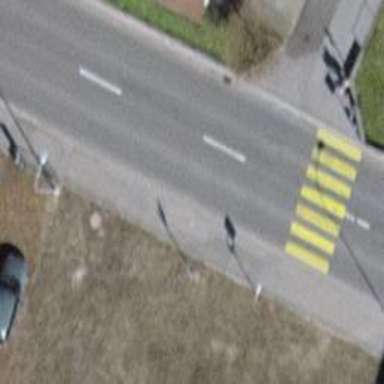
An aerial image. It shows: Marked crossing with zebra stripes on the road.